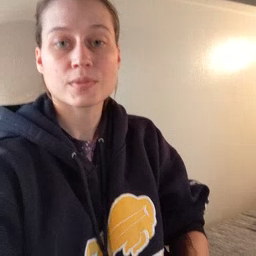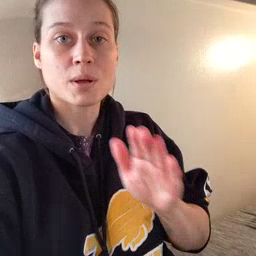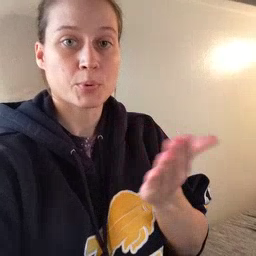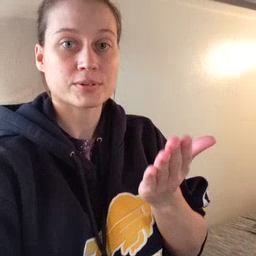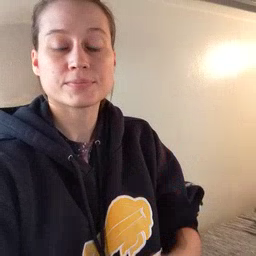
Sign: book